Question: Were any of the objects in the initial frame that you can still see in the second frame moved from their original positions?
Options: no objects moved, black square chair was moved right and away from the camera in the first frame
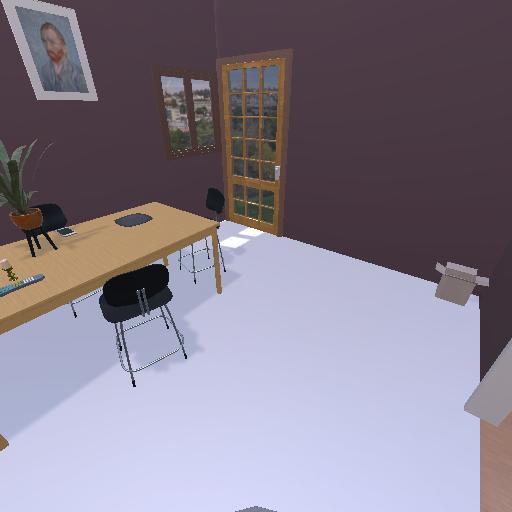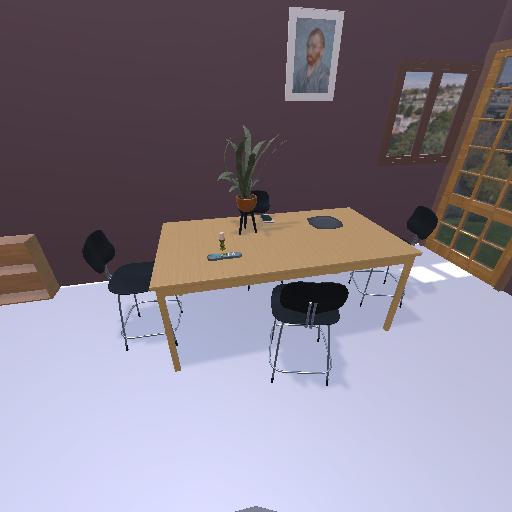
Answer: no objects moved